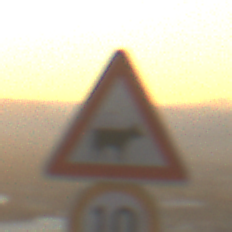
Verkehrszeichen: ViehtriebLinks
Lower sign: Geschwindigkeit10
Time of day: SunriseSunset
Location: Outdoor (RoadRail)
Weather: PartlyCloudy
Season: NotSpecified
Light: Natural